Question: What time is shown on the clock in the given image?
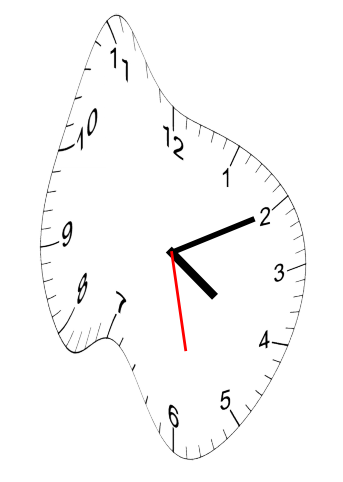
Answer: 04:10:28